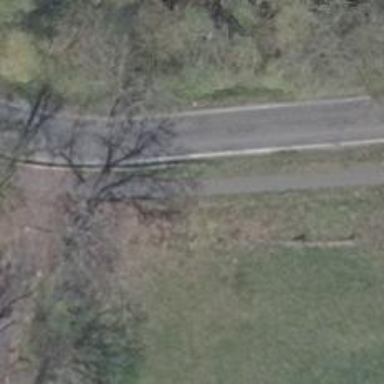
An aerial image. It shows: Asphalt path.